Question: I have to insert some values into binomial heap. For example 25, 26, 24, 60, 65, 62. It will look like follows:

But then I have to insert 25, 68, 65 to the same heap. Should I insert 25 again or just skip it as it is already present in the heap?
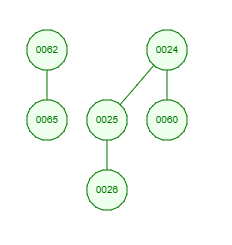
Answer: It is up to your implementation and specific requirements. Do you need duplicate elements? A binomial heap support inserting the same value multiple times and will perform just as good(if you implement it correctly), but this does not mean that it in your case.